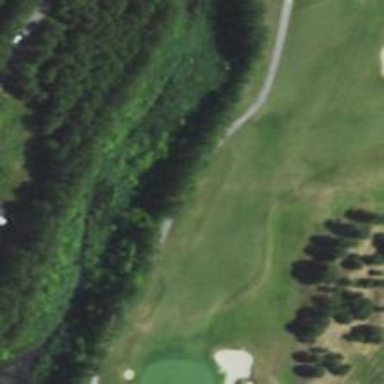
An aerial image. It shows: Service road used as golf cart path.